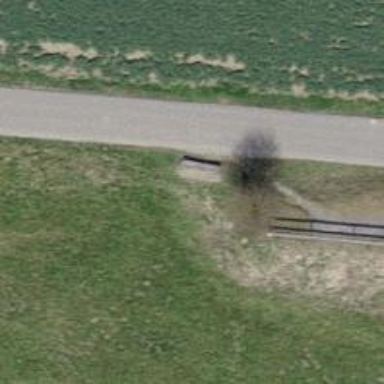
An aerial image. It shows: Bench for seating.